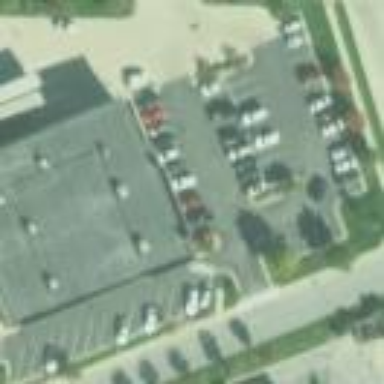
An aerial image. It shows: Parking area.